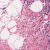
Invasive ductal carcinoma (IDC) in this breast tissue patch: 1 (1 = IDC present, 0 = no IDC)